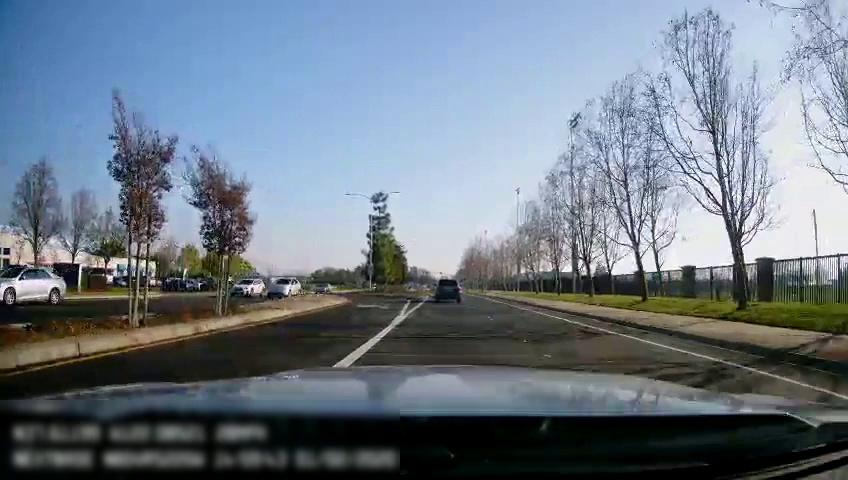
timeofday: Day
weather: Sunny
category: Drivable Space
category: Drivable Space
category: Vehicles | Car
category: Vehicles | SUV
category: Vehicles | SUV
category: Vehicles | Car
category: Vehicles | SUV
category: Lanes | Alternate Lane
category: Lanes | Alternate Lane
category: Lanes | Alternate Lane
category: Lanes | Current Lane